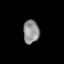
Tissue: lung
Cell type: Epithelial cells
Senescence score: 0.2388
Nuclear area (px): 362
Mean DAPI intensity: 145.58